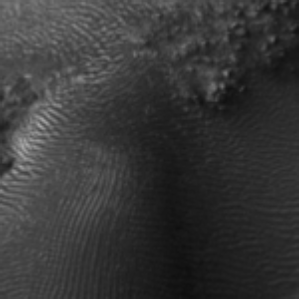
Label: frost